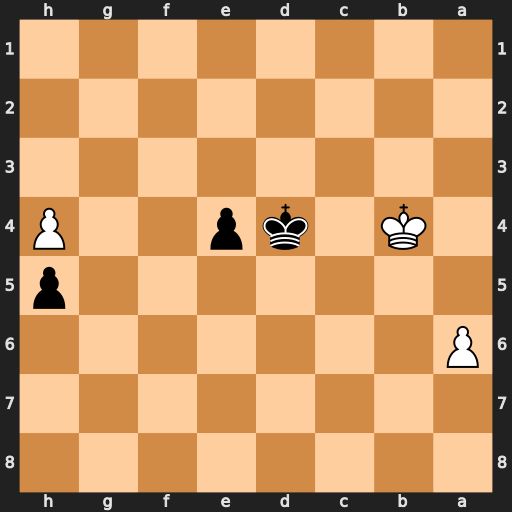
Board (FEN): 8/8/P7/7p/1K1kp2P/8/8/8
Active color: b
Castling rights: -
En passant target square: -
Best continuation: e3 Kb5 e2 a7 e1=Q a8=Q Qb1+